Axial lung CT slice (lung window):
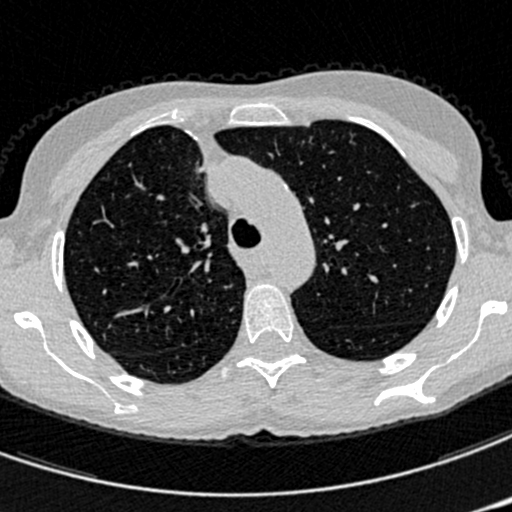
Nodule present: no